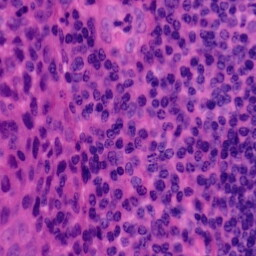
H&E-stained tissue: Tonsil